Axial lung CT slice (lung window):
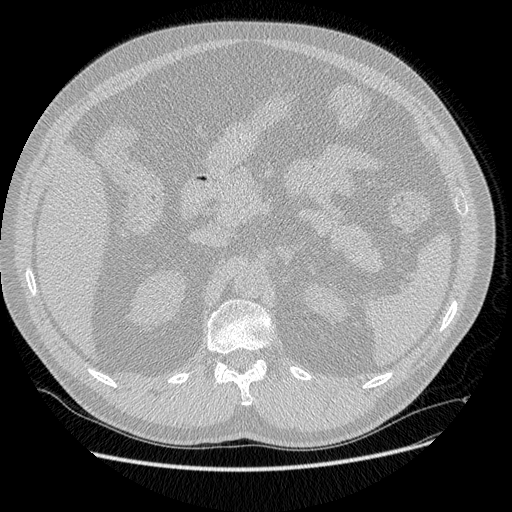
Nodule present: no